Question: References as they say have same address as original variable then why do they consume memory.
Refer this post
<URL>
in this example if I have reference as a class member the size of class increase.
Edit 1
Here is the output I get on VS 2010 Express
The program:
'''
class X
{
int i;
int &I;
public:
X():I(i){}
}x;
class Y
{
int i;
public:
Y(){}
}y;
int main()
{
int j =0;
int &J = j;
return 0;
}
'''
Watch Window:

Disassembly:
'''
int main()
{
<PHONE> push ebp
<PHONE> mov ebp,esp
<PHONE> sub esp,0D8h
<PHONE> push ebx
0110139A push esi
0110139B push edi
0110139C lea edi,[ebp-0D8h]
011013A2 mov ecx,36h
011013A7 mov eax,0CCCCCCCCh
011013AC rep stos dword ptr es:[edi]
int j =0;
011013AE mov dword ptr [j],0
int &J = j;
011013B5 lea eax,[j]
011013B8 mov dword ptr [J],eax
return 0;
011013BB xor eax,eax
}
'''
It looks like this is implemented as exactly as a pointer in VS at least.
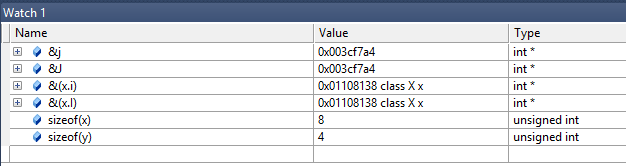
Answer: References are typically implemented using pointers. However note that the standard specifically says (C++11 8.3.2/4 - "References"):
> It is unspecified whether or not a reference requires storage (3.7).